Question: Windows 7 Aero Theme has a brand new taskbar <URL>.

What is the current status of Taskbar Extensions (jump lists, etc.) support in Qt?
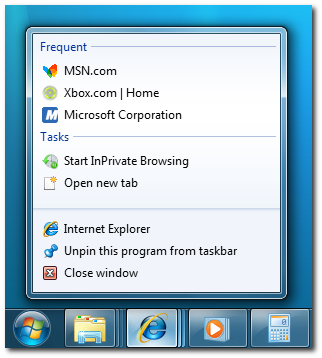
Answer: Far as I'm aware there's no support for this yet - but there would be nothing to stop you making native OS API calls to do this just on Windows.
If you want to see an example of this approach, check out this <URL> about using "blur-behind" on windows.